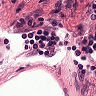
Metastatic tissue present: no